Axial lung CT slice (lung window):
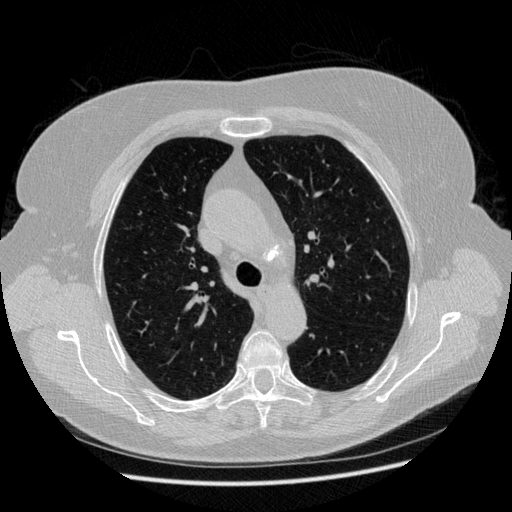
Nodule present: no